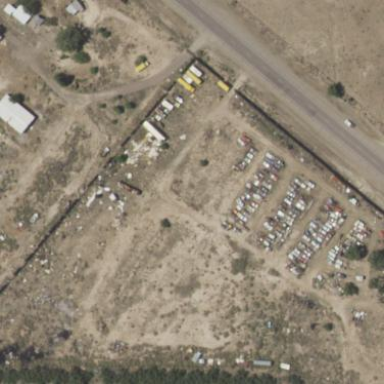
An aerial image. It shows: Scrap yard situated in industrial area.